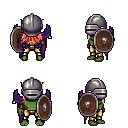
a pixel art fantasy rpg character, male body template, orc, green skin, purple wings, gold greaves, red unkempt hairstyle, metal helm, cloth bracers, shield, four views (front, back, left, right), 2x2 character sprite sheet, small pixel art, hard edges, no anti-aliasing